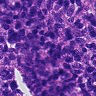
Metastatic tissue present: no